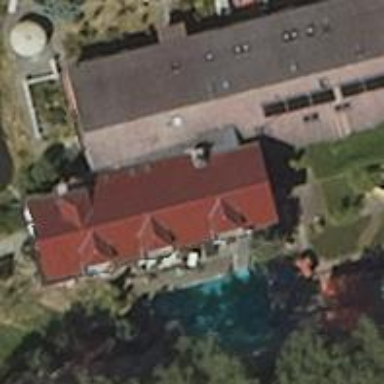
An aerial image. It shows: Guest house building designed for tourism.